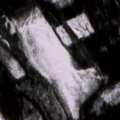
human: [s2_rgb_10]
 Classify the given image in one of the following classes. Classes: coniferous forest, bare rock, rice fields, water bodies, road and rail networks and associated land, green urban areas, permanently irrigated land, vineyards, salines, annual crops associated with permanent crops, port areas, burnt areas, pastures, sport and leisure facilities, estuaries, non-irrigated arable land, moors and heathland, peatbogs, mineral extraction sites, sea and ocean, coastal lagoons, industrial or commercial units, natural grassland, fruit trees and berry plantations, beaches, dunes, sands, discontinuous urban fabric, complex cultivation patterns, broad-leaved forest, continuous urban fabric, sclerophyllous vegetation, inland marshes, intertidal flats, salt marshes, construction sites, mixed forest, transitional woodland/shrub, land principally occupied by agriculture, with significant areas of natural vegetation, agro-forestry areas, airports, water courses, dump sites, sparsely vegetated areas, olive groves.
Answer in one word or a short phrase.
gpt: coniferous forest, transitional woodland/shrub